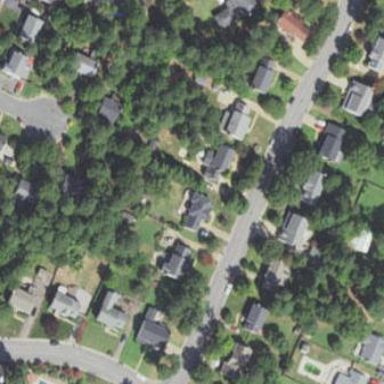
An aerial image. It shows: Residential neighbourhood.